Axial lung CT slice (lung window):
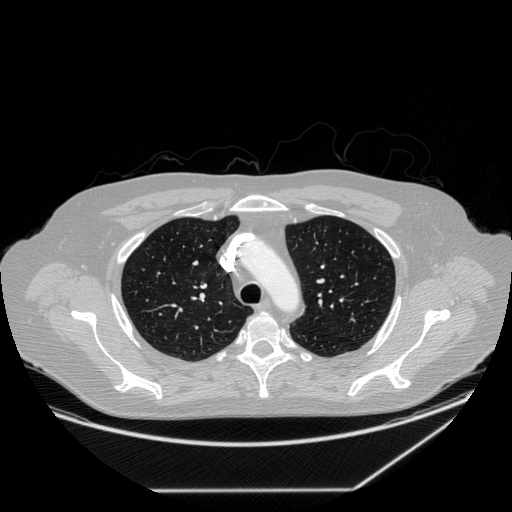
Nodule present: no